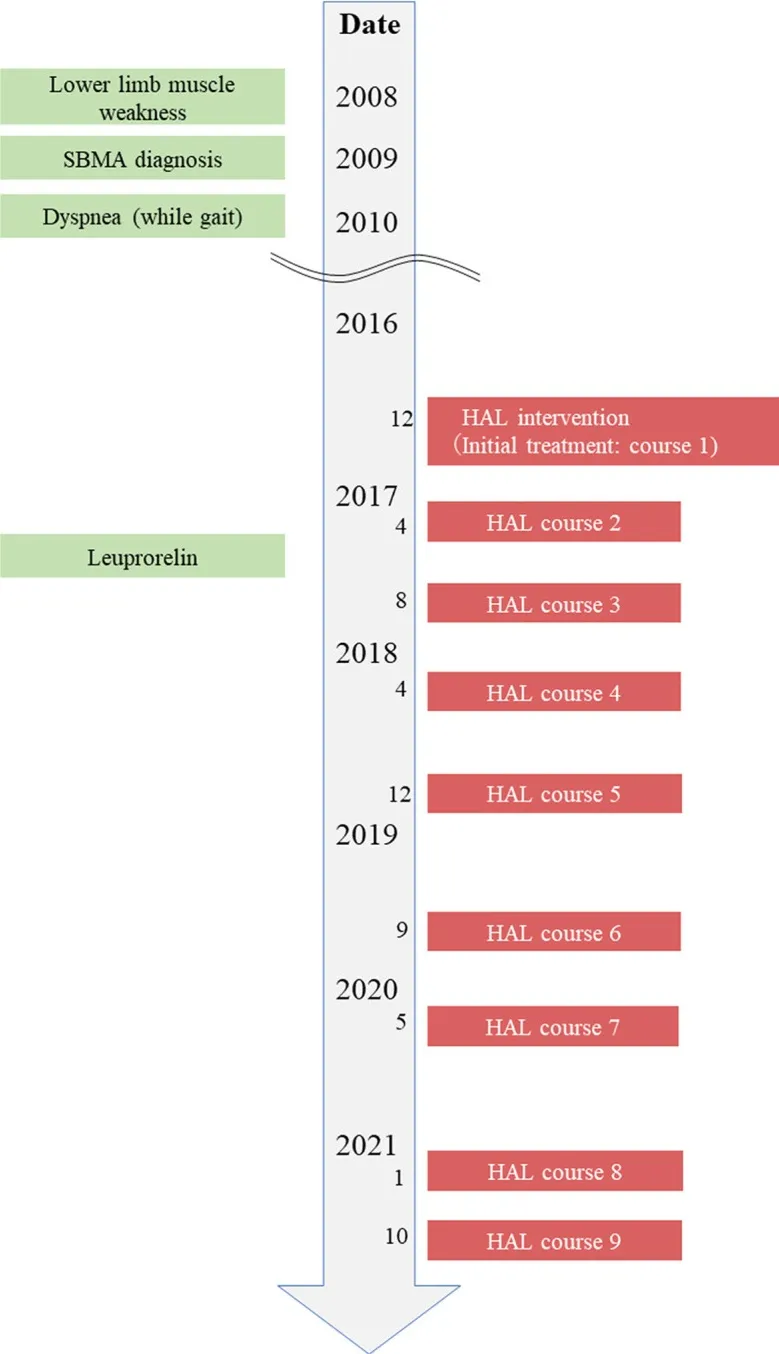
Timeline of interventions. Timeline of patient's history, diagnostic process, and interventions.
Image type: chart (chart)